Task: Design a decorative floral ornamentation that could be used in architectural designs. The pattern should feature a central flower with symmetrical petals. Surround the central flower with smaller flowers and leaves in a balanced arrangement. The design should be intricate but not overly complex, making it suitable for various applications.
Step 1565:
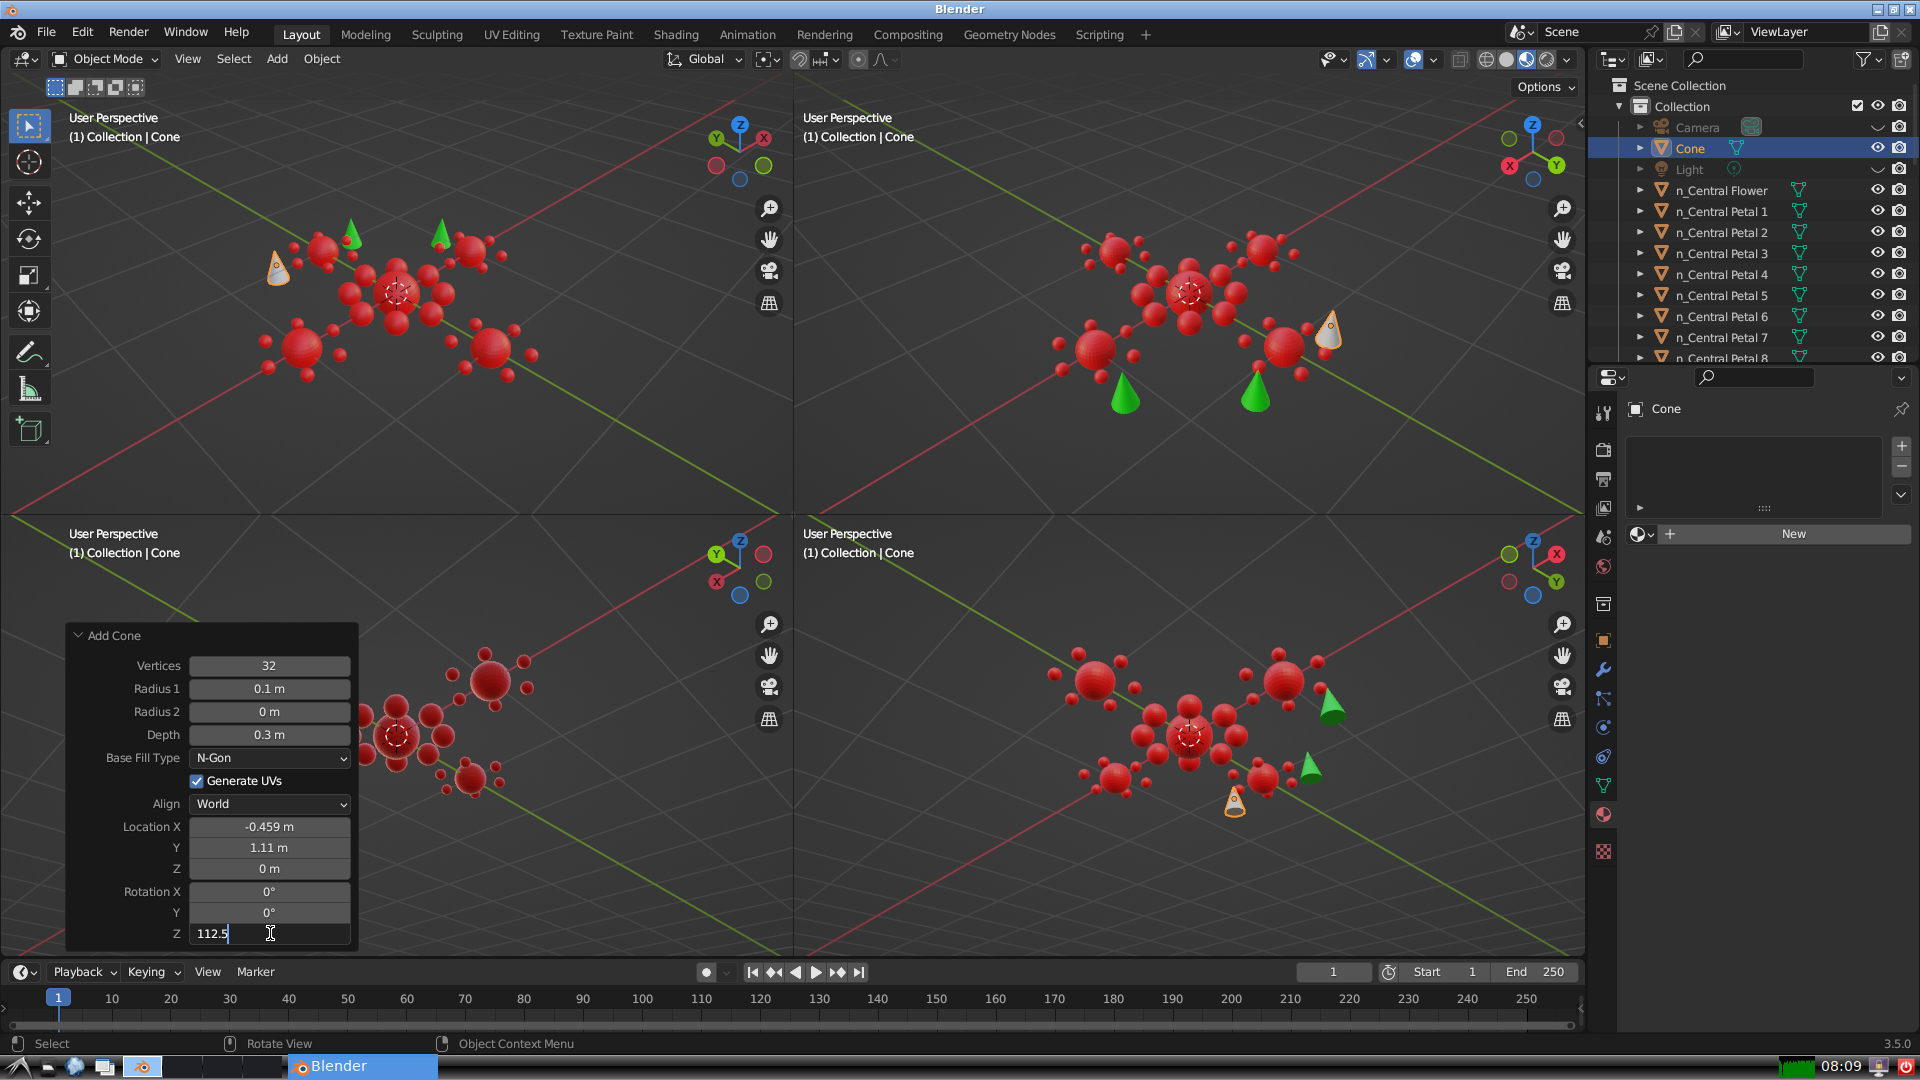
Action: {"key_press": ['Return']}